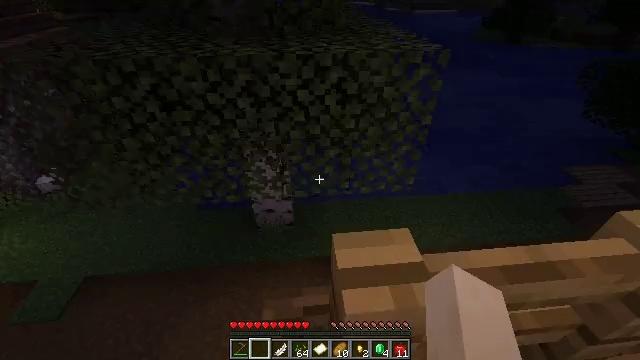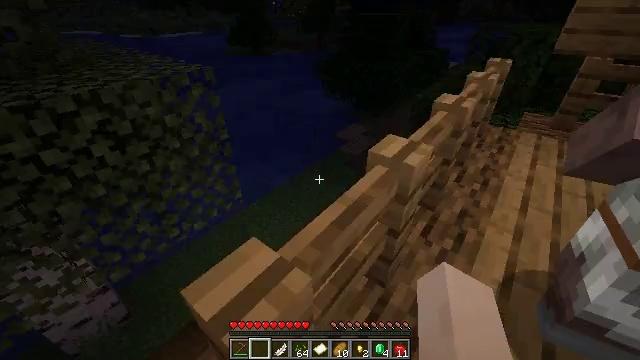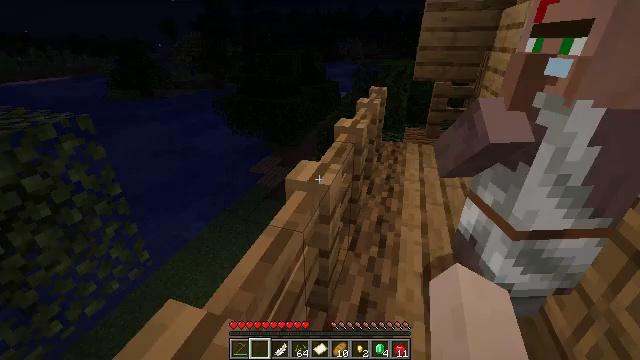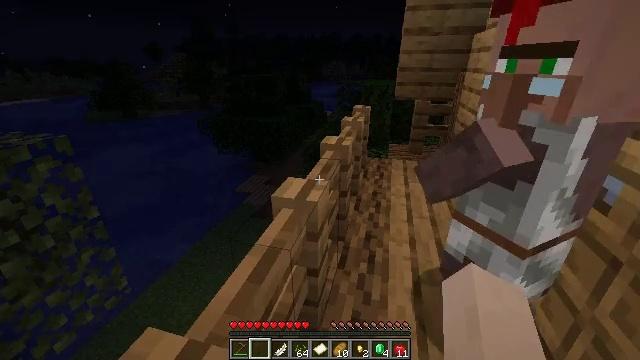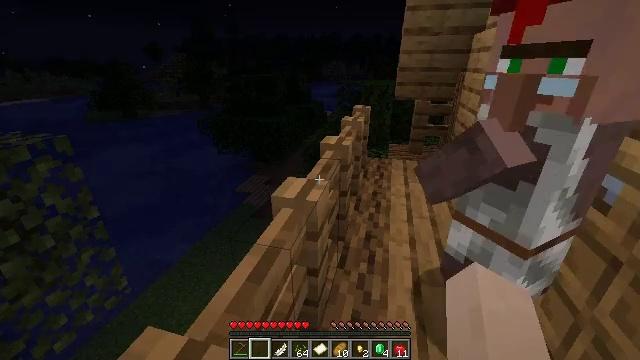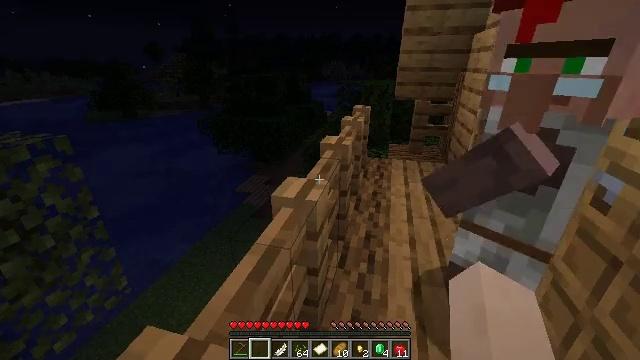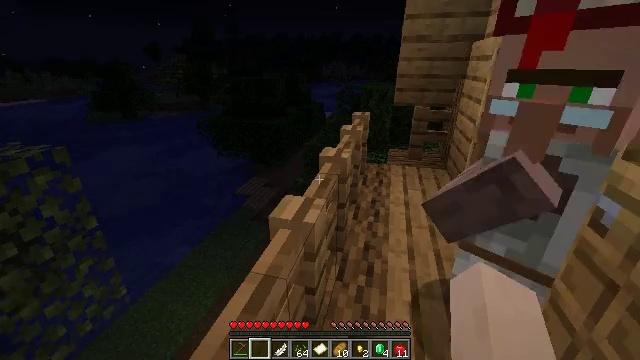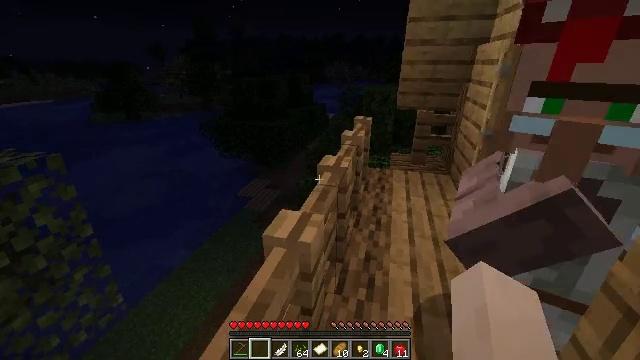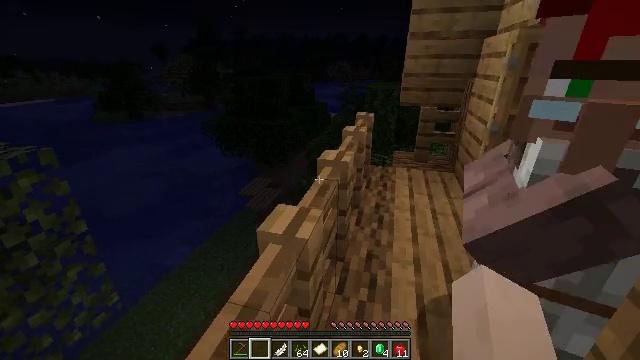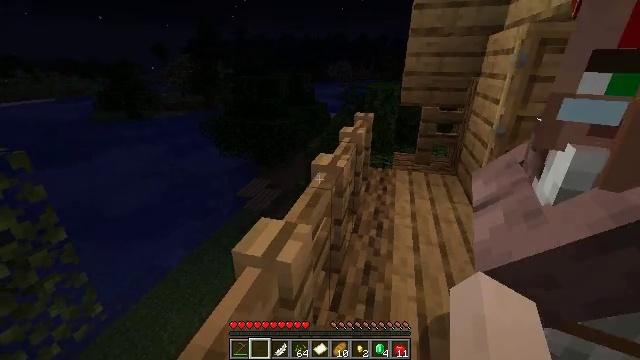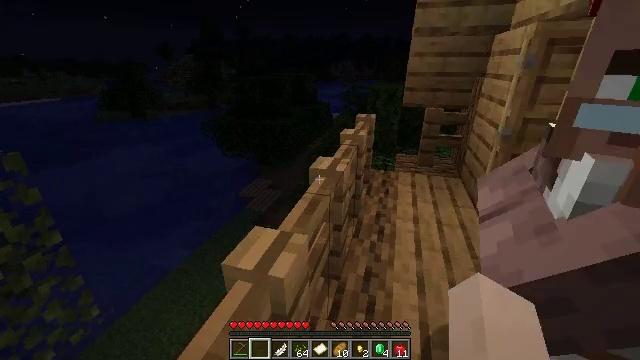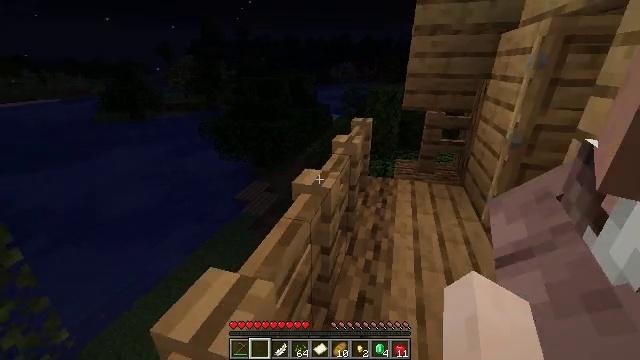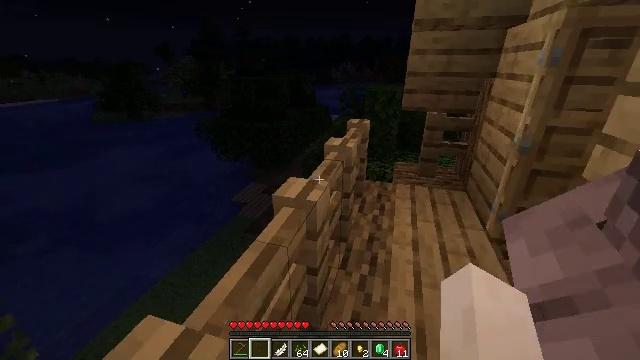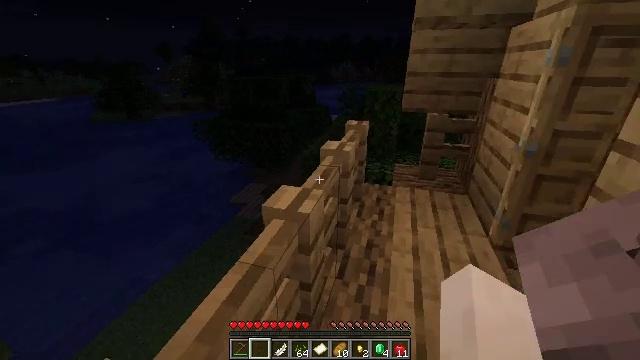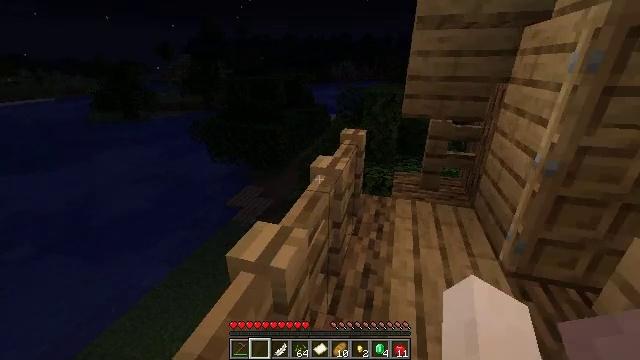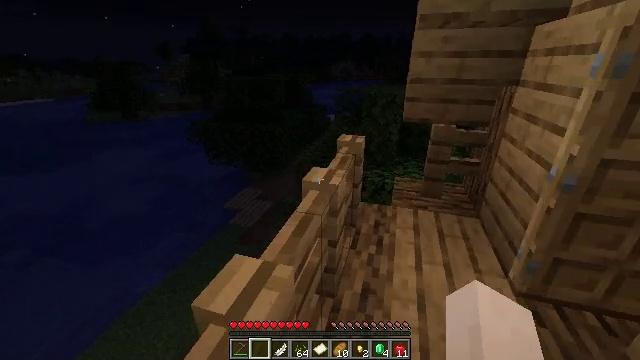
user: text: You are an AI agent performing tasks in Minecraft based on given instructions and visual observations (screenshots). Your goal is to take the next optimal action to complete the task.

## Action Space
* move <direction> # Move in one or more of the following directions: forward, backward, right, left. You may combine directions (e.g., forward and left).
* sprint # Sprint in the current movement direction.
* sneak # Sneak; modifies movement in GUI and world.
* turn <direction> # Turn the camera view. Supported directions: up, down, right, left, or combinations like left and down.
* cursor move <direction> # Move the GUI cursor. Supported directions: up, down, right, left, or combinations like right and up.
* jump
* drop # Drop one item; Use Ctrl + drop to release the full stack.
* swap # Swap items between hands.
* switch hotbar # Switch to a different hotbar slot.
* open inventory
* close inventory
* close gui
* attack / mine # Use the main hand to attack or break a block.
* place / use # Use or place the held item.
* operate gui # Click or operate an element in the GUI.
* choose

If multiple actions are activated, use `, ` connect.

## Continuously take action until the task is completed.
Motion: motion action
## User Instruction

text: Destroy the oak door to retrieve it.
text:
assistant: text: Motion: turn right and up
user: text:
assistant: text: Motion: turn right and up
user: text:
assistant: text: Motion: turn right and up
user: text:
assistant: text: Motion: no_op
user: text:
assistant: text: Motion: no_op
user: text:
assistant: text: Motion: move forward, jump
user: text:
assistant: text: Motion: move forward, jump
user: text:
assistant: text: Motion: move forward, jump
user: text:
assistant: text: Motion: move forward, jump
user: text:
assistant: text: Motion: move forward, jump
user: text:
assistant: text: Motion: move forward
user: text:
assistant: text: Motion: move forward
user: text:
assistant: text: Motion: move forward
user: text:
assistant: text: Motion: move forward
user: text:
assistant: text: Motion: move forward
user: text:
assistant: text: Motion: move forward
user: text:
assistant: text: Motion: move forward, turn right
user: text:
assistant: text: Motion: move forward, turn right
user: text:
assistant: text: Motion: move forward, turn right and down
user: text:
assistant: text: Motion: move forward, turn right and down
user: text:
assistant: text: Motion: turn right
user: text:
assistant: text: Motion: no_op
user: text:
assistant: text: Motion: move right
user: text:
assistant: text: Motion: move right
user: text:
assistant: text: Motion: move forward and move right
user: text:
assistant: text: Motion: move forward and move right
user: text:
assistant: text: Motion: move forward, turn left
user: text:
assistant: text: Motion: move forward, turn left
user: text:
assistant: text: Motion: move forward
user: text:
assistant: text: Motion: move forward and move left